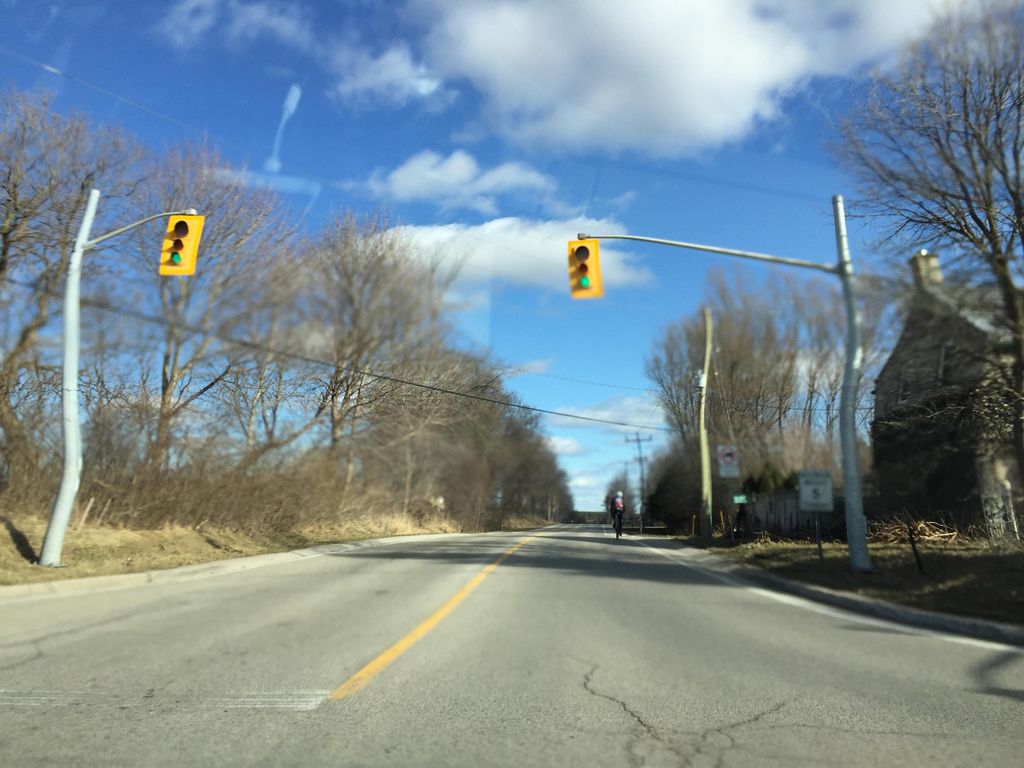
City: kitchener-waterloo